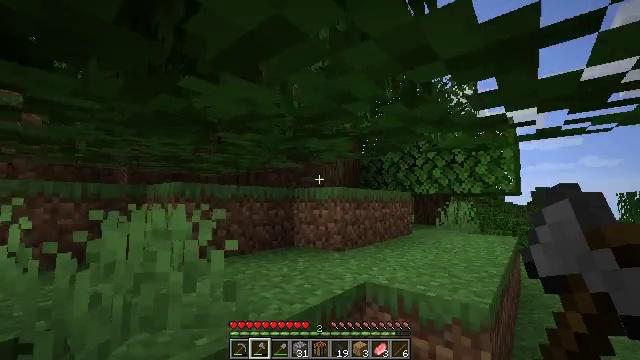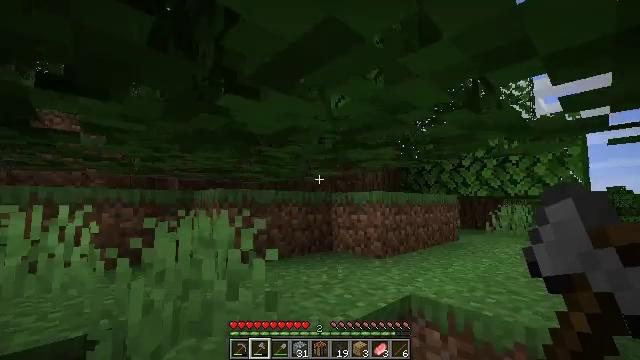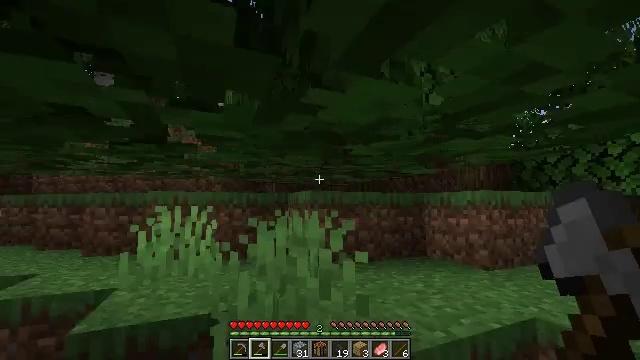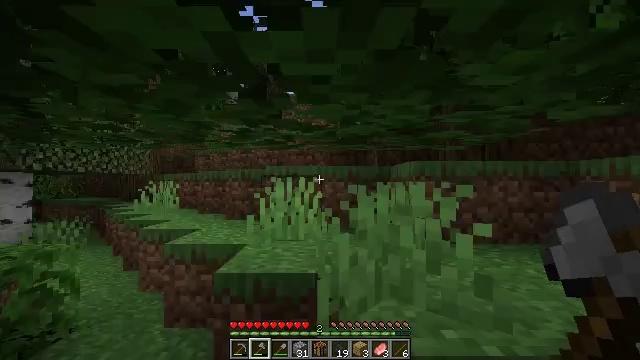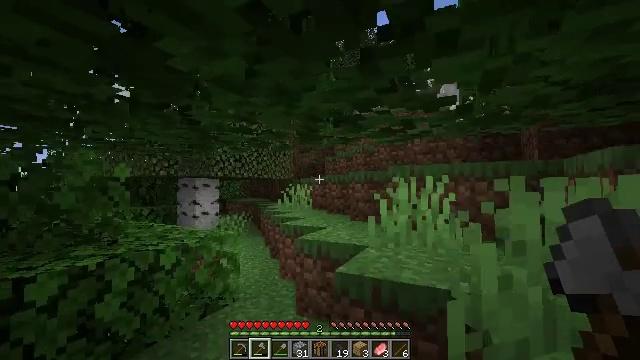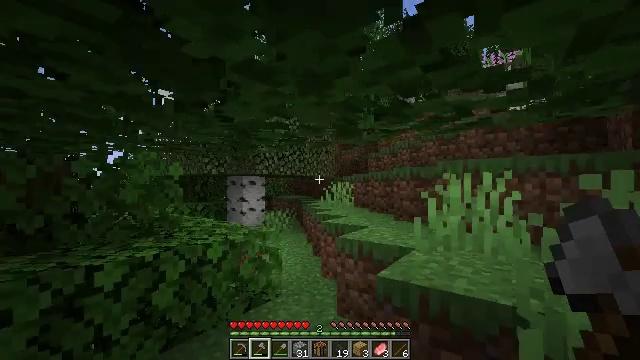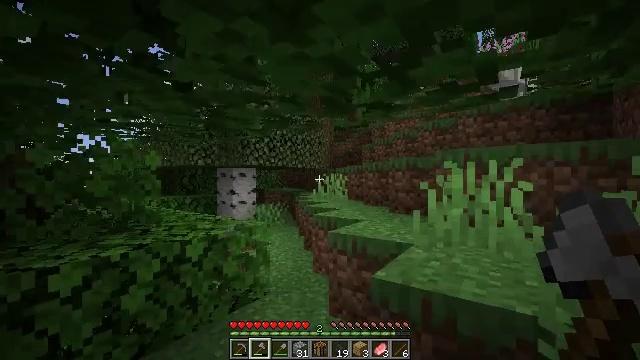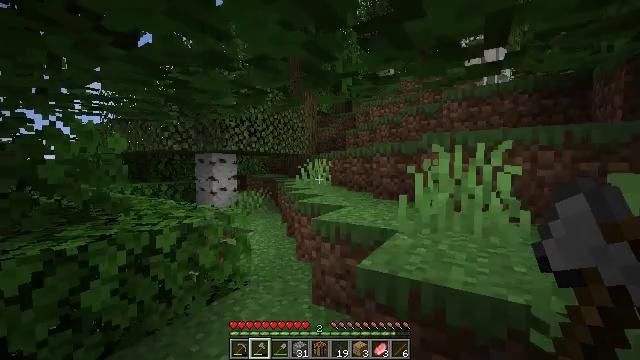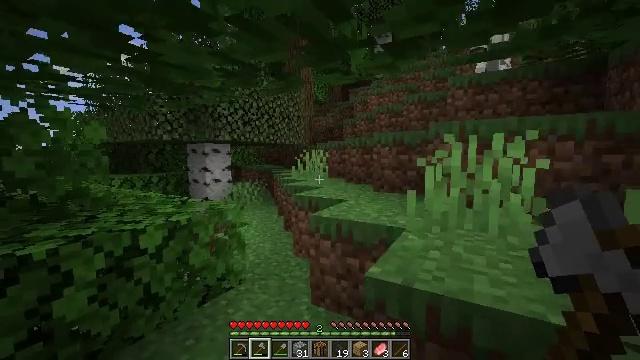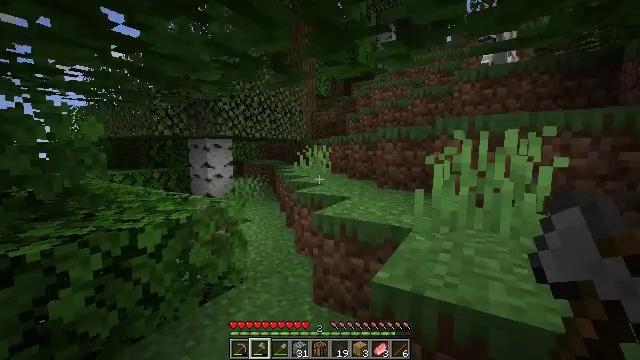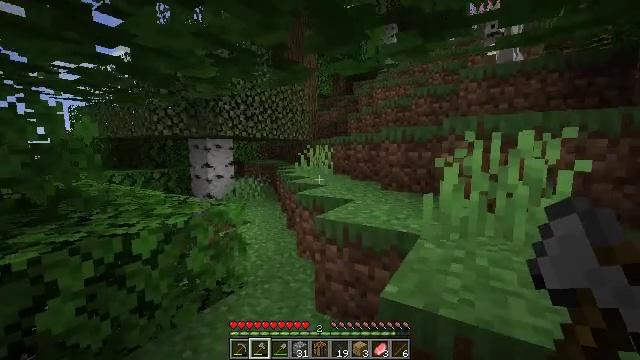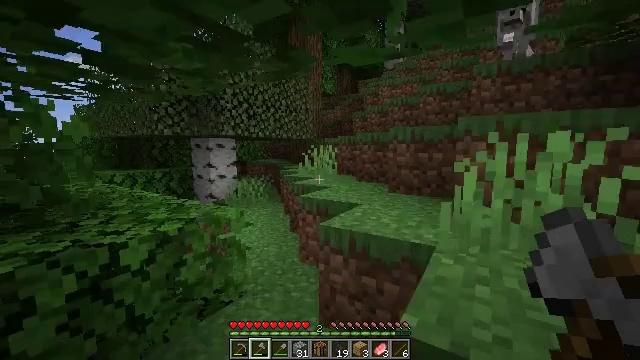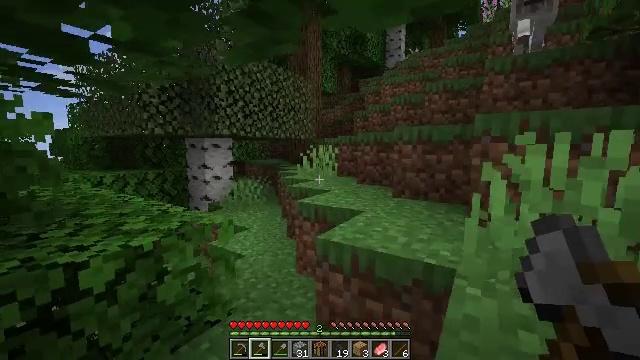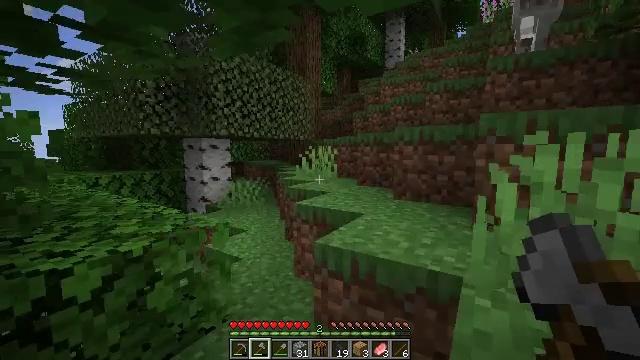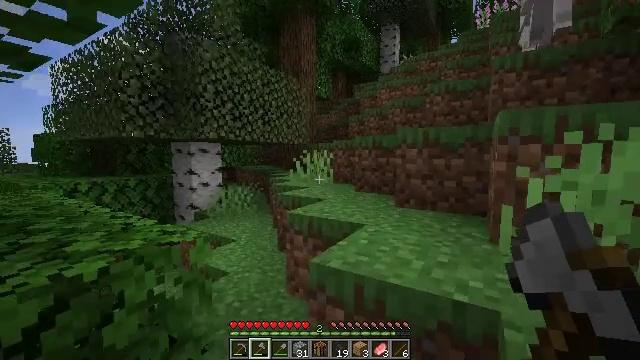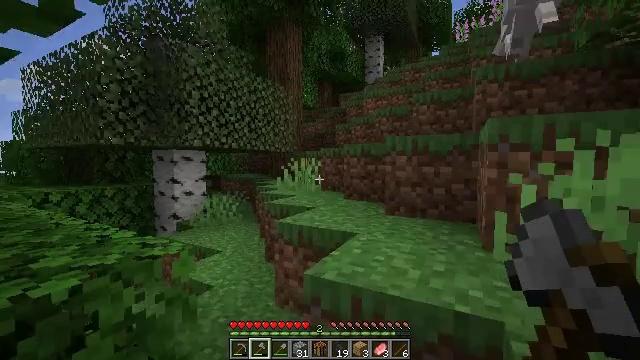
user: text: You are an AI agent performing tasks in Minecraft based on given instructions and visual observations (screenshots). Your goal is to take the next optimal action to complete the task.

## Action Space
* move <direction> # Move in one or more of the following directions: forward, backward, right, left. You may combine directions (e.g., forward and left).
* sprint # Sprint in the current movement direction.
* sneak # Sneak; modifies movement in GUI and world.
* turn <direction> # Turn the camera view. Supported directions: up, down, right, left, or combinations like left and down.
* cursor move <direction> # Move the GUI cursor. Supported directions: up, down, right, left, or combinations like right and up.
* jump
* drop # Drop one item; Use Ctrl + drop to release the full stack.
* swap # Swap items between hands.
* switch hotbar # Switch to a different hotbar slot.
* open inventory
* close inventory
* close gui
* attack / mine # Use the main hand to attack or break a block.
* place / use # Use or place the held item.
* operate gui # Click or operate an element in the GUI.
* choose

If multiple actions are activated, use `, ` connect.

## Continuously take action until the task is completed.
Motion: motion action
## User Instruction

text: Kill mobs.
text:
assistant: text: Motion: move forward, turn left, jump
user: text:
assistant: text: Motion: move forward, turn left
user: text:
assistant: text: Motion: move forward, turn left and down
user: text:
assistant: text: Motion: move forward, turn left and up
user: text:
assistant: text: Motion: move forward, turn left
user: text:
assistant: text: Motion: move forward, turn right and down
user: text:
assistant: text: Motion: move forward, turn right and down
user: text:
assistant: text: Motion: move forward, turn down
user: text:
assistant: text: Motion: move forward, turn down
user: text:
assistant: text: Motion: move forward
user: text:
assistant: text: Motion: move forward
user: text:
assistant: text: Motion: move forward
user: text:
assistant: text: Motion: move forward
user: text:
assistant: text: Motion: move forward, turn right and up
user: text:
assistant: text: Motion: move forward, turn right and up
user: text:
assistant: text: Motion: move forward, turn right and up
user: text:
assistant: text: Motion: move forward, turn right and up
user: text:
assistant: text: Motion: move forward, turn right and up
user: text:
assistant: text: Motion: move forward
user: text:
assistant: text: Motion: move forward, turn right and up
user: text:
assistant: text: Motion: move forward, turn right and up
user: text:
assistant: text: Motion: move forward, turn right and up, jump
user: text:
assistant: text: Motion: move forward, turn right and up, jump
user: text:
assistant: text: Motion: move forward, turn right and up, jump
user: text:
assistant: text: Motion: move forward, turn right, jump
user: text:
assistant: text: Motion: move forward, turn right
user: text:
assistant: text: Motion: move forward, turn right and down
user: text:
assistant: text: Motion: move forward, turn right and down
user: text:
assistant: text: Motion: move forward, turn right and down
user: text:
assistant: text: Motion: turn right